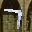
Label: 7